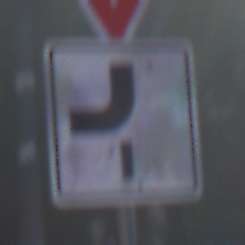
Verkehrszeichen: VerlaufVorfahrtsstrasse7
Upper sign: VorfahrtGewaehren
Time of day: MorningAfternoon
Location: Outdoor (Suburban)
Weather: Clear
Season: NotSpecified
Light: Natural